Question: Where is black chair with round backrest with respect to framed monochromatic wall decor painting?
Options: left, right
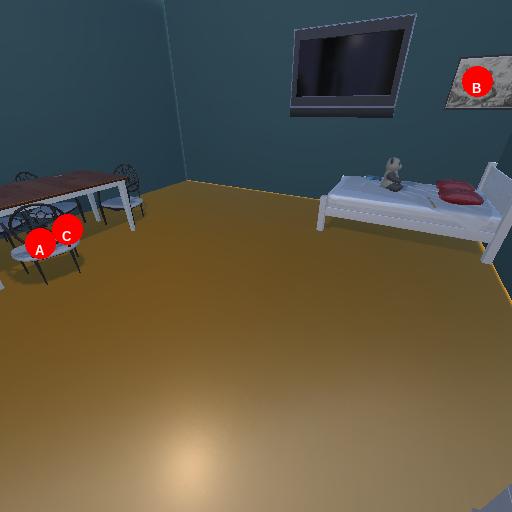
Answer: left